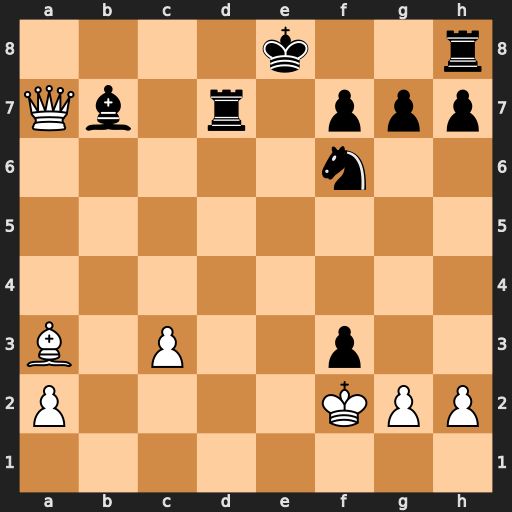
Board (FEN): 4k2r/Qb1r1ppp/5n2/8/8/B1P2p2/P4KPP/8
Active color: w
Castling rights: k
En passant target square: -
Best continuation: Qb8+ Bc8 Qxc8+